Question: I'm trying to add an animation to my 'UIBezierPath', but I want to keep the hard edges my current 'fillPath' is creating, here's a screenshot of what the result should look like:

I did manage to get one animation working correctly using a slightly modified version of this code:
'''
// create an object that represents how the curve
'''
// should be presented on the screen
'''
let progressLine = CAShapeLayer()
progressLine.path = ovalPath.CGPath
progressLine.strokeColor = UIColor.blueColor().CGColor
progressLine.fillColor = UIColor.clearColor().CGColor
progressLine.lineWidth = 10.0
progressLine.lineCap = kCALineCapRound
// add the curve to the screen
self.view.layer.addSublayer(progressLine)
// create a basic animation that animates the value 'strokeEnd'
// from 0.0 to 1.0 over 3.0 seconds
let animateStrokeEnd = CABasicAnimation(keyPath: "strokeEnd")
animateStrokeEnd.duration = 3.0
animateStrokeEnd.fromValue = 0.0
animateStrokeEnd.toValue = 1.0
// add the animation
progressLine.addAnimation(animateStrokeEnd, forKey: "animate stroke end animation")
'''
The above code is from: <URL>
It did work, but the stroke it created was rounded.
The only examples/tutorials and other questions I could find on this matter, was using CAShapes. I'm currently not using CAShapes or layers. (I don't know if that's needed to make an animation work with this, but I figure I'd ask)
Here's my current code (without any animation). To draw my little circle chart.
'''
class CircleChart: UIView {
var percentFill: Float = 99.00 {
didSet {
// Double check that it's less or equal to 100 %
if percentFill <= maxPercent {
//the view needs to be refreshed
setNeedsDisplay()
}
}
}
var fillColor: UIColor = UIColor.formulaBlueColor()
var chartColor: UIColor = UIColor.formulaLightGrayColor()
override func drawRect(rect: CGRect) {
// Define the center.
let center = CGPoint(x:bounds.width/2, y: bounds.height/2)
// Define the radius
let radius: CGFloat = max(bounds.width, bounds.height)
// Define the width of the circle
let arcWidth: CGFloat = 10
// Define starting and ending angles (currently unused)
let startAngle: CGFloat = degreesToRadians(-90)
let endAngle: CGFloat = degreesToRadians(270)
// 5
var path = UIBezierPath(arcCenter: center,
radius: bounds.width/2 - arcWidth/2,
startAngle: startAngle,
endAngle: endAngle,
clockwise: true)
// 6
path.lineWidth = arcWidth
chartColor.setStroke()
path.stroke()
//Draw the fill-part
//calculate the arc for each per percent
let arcLengthPerPercent = degreesToRadians(360/100)
//then multiply out by the actual percent
let fillEndAngle = arcLengthPerPercent * CGFloat(percentFill) + startAngle
//2 - draw the outer arc
var fillPath = UIBezierPath(arcCenter: center,
radius: bounds.width/2 - arcWidth/2,
startAngle: startAngle,
endAngle: fillEndAngle,
clockwise: true)
//3 - draw the inner arc
fillPath.addArcWithCenter(center,
radius: bounds.width/2 - arcWidth/2,
startAngle: fillEndAngle,
endAngle: startAngle,
clockwise: false)
//4 - close the path
fillPath.closePath()
fillColor.setStroke()
fillPath.lineWidth = arcWidth
fillPath.stroke()
}
}
'''
What would be the best way to animate the fillPath? Or do I need to redo everything in CAShapes and layers, to make it work?
Any help would be greatly appreciated.
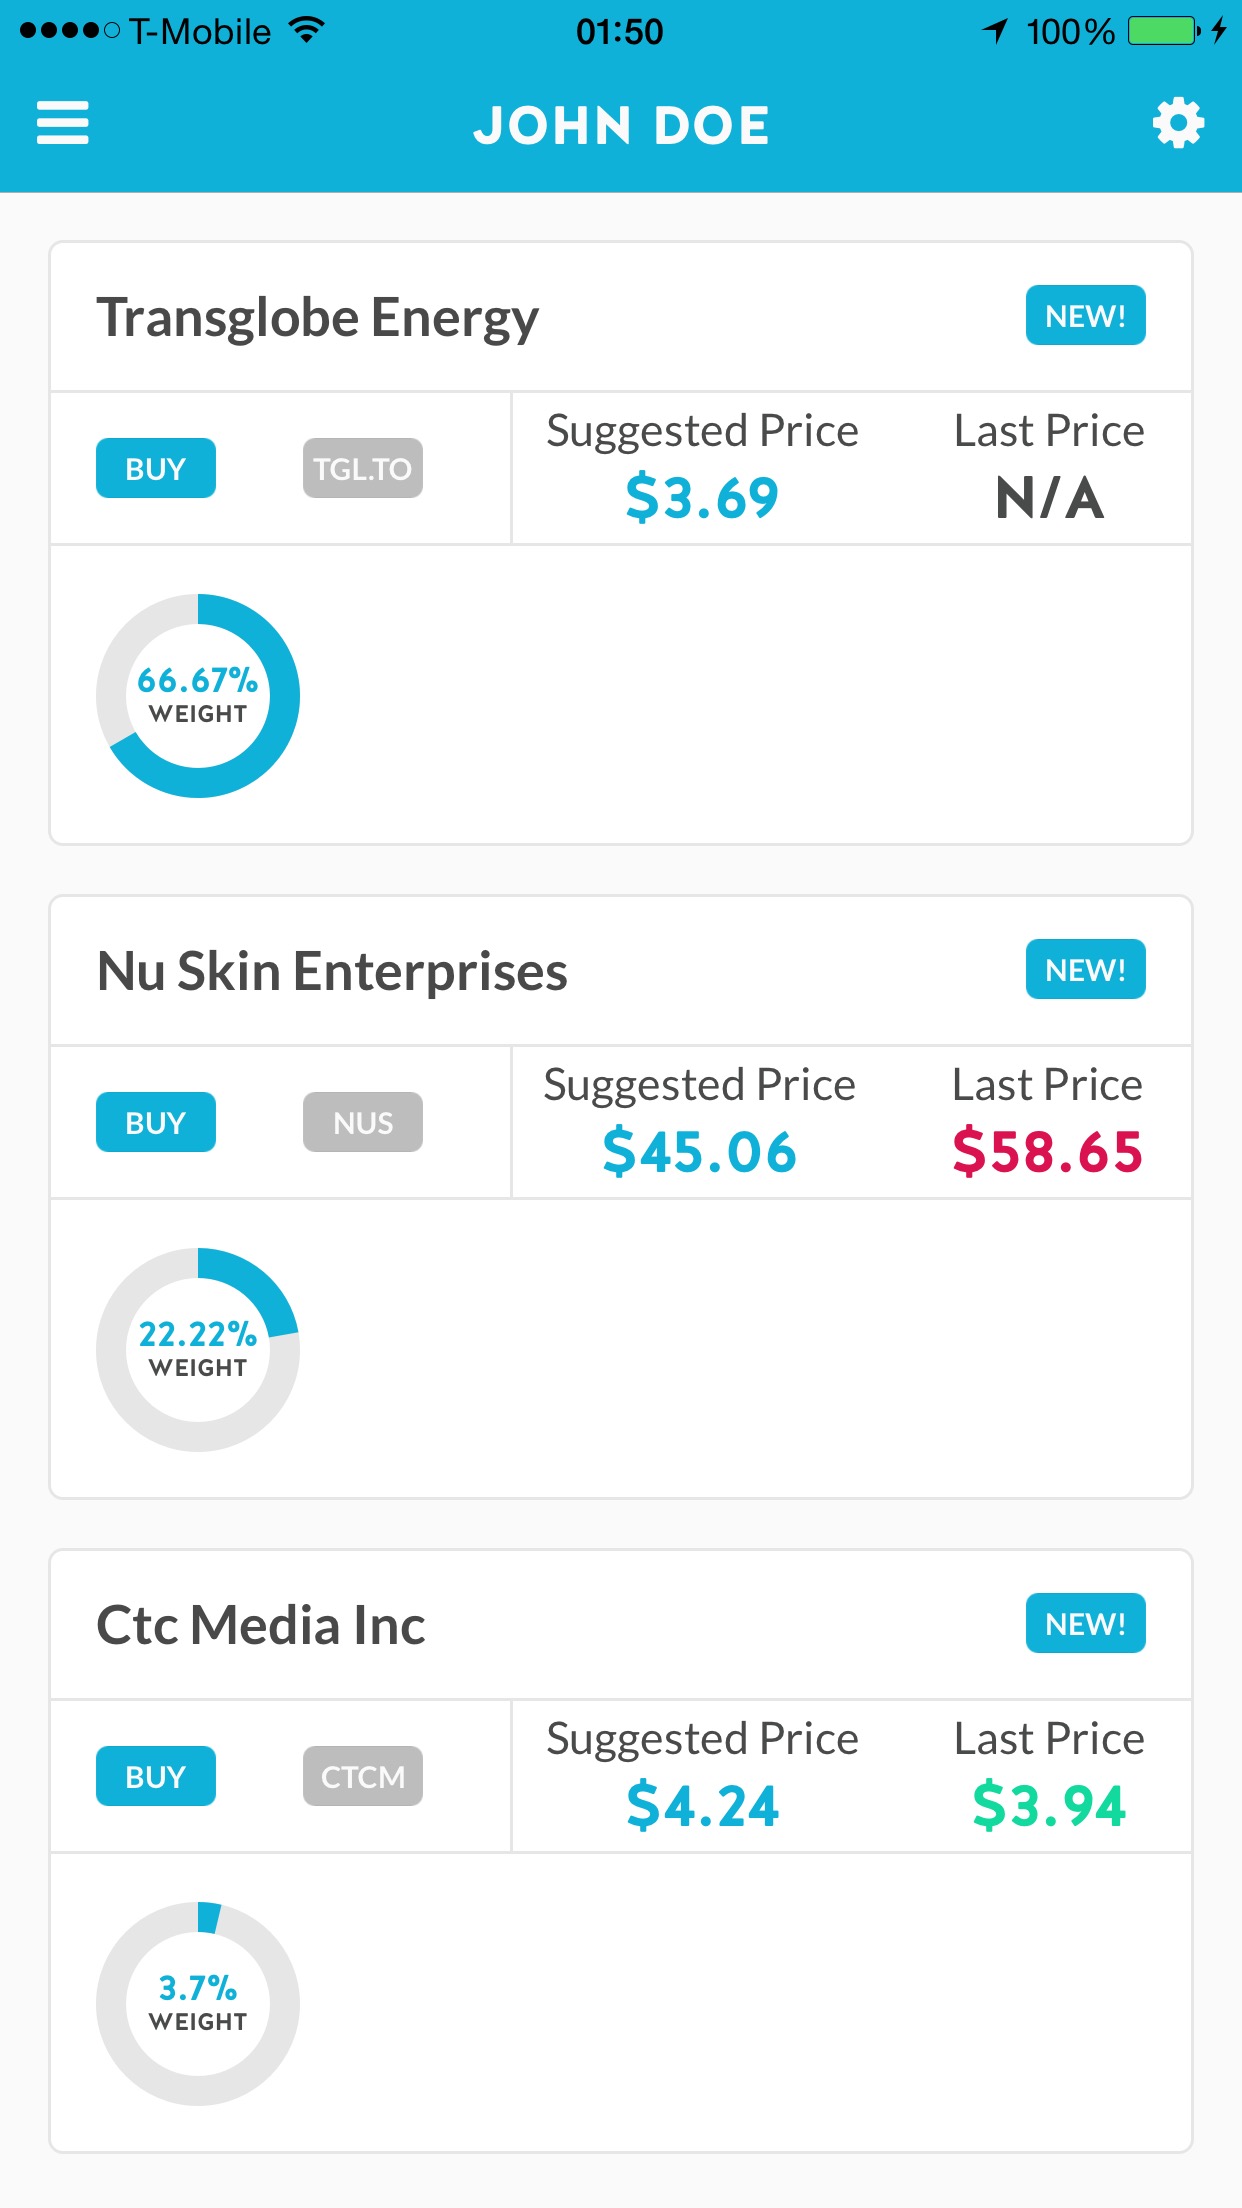
Answer: If you want it square, why are you using 'progressLine.lineCap = kCALineCapRound'? Just delete that line, and you'll get the default butt end ('kCALineCapButt').